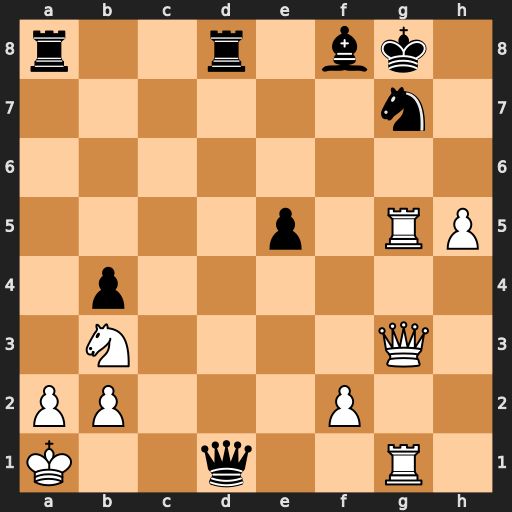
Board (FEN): r2r1bk1/6n1/8/4p1RP/1p6/1N4Q1/PP3P2/K2q2R1
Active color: w
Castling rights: -
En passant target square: -
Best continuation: Nc1 Rxa2+ Kxa2 b3+ Qxb3+